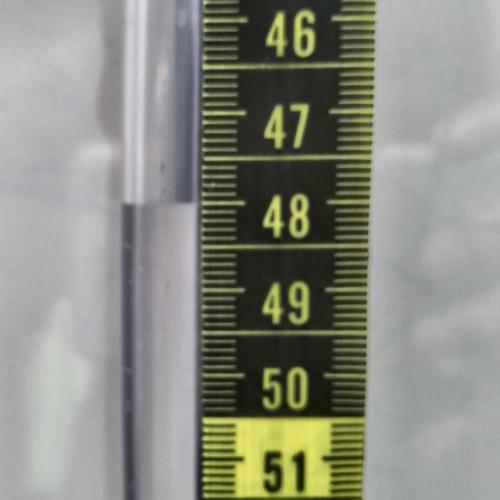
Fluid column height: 48.0 cm